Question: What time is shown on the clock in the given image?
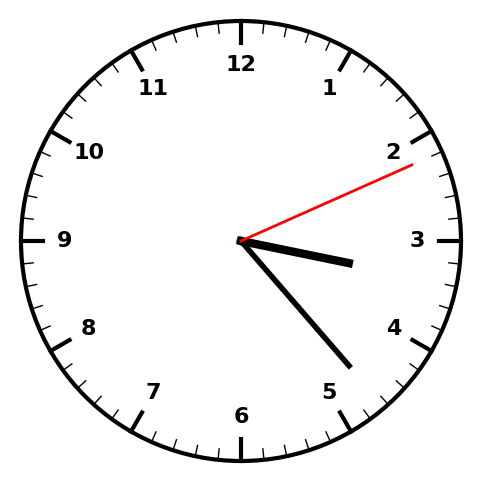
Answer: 03:23:11